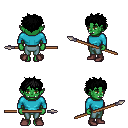
a pixel art fantasy rpg character, female body template, orc, green skin, teal long-sleeve shirt, teal pants, black bedhead hairstyle, maroon shoes, spear, four views (front, back, left, right), 2x2 character sprite sheet, small pixel art, hard edges, no anti-aliasing